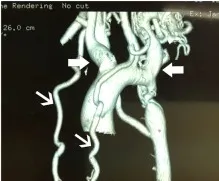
Dilatation of the innominate artery and the left subclavian artery (white block arrows), and extensive collateral circulation (white arrows) were shown in (B).
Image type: radiology (mri)